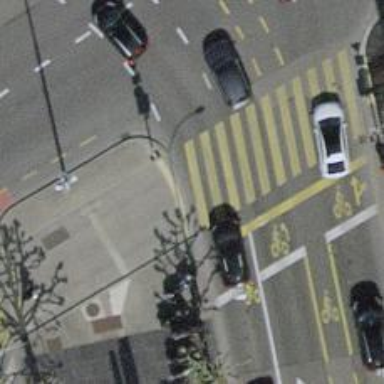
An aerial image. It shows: Asphalt footway with crossing controlled by traffic signals.